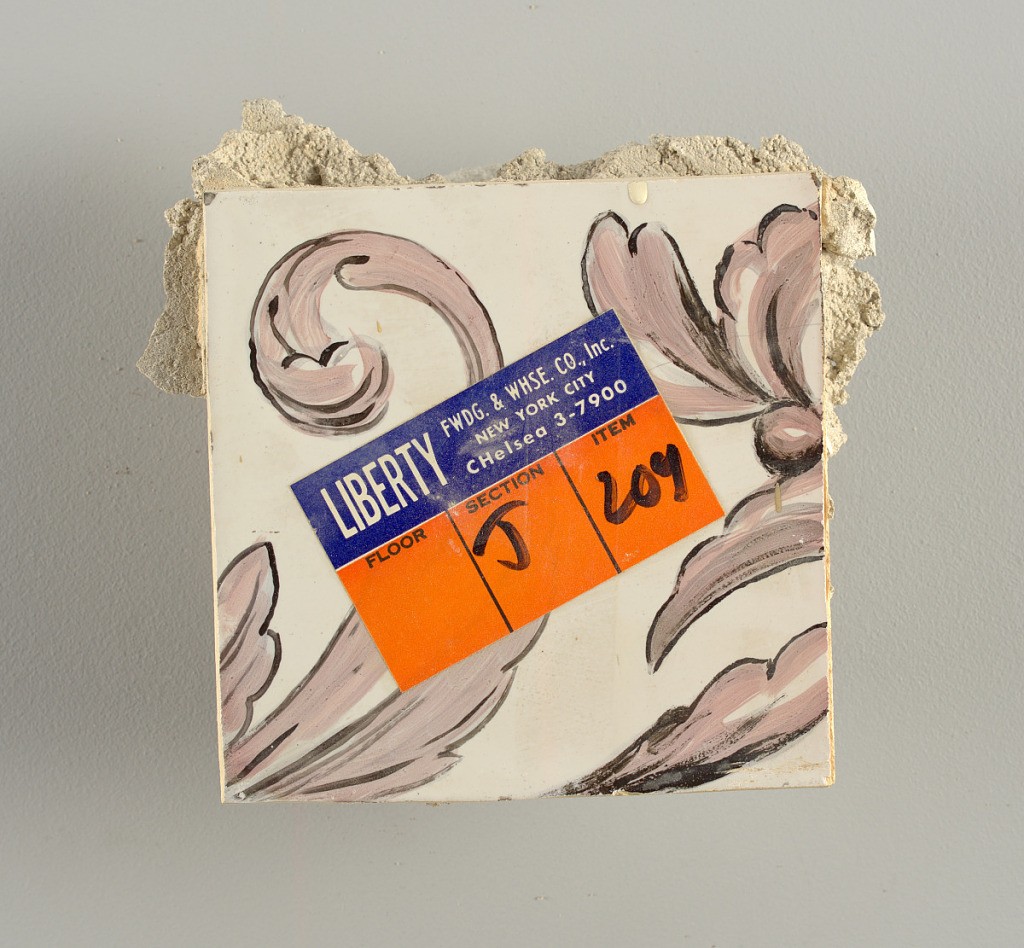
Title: Wall facing
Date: ca. 1725
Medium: tin-glazed earthenware, underglaze
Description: Two vertical rectangles, twenty-three tiles high.  A) Nine tiles wide at top; seven tiles wide at bottom.  B) Ten and one-half tiles wide.

Arabesque design of foliage.  A) with centered figure of Justice under a canopy.  B) with centered urn.